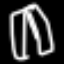
Label: pants